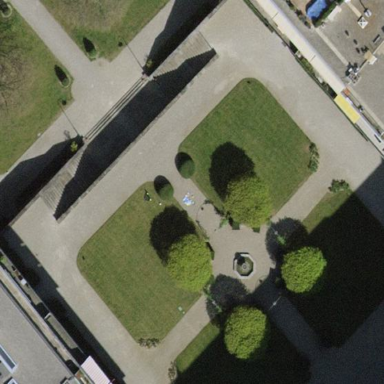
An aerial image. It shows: Park.